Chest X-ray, PA view. Patient: 30 years old, sex M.
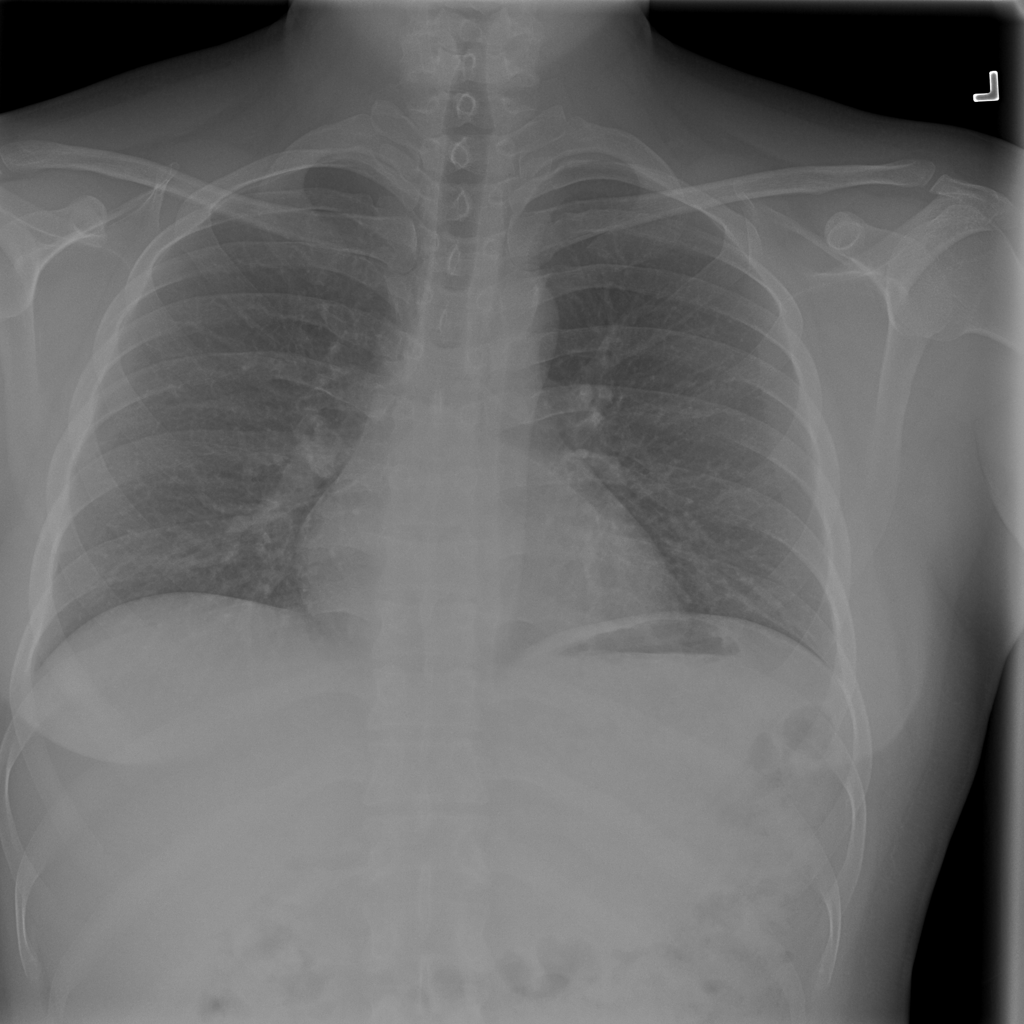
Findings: No Finding